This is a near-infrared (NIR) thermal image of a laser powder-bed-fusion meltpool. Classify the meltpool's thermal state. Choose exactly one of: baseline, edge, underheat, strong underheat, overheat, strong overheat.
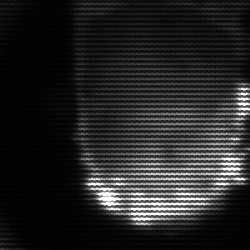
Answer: baseline